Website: lowes
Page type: review-order
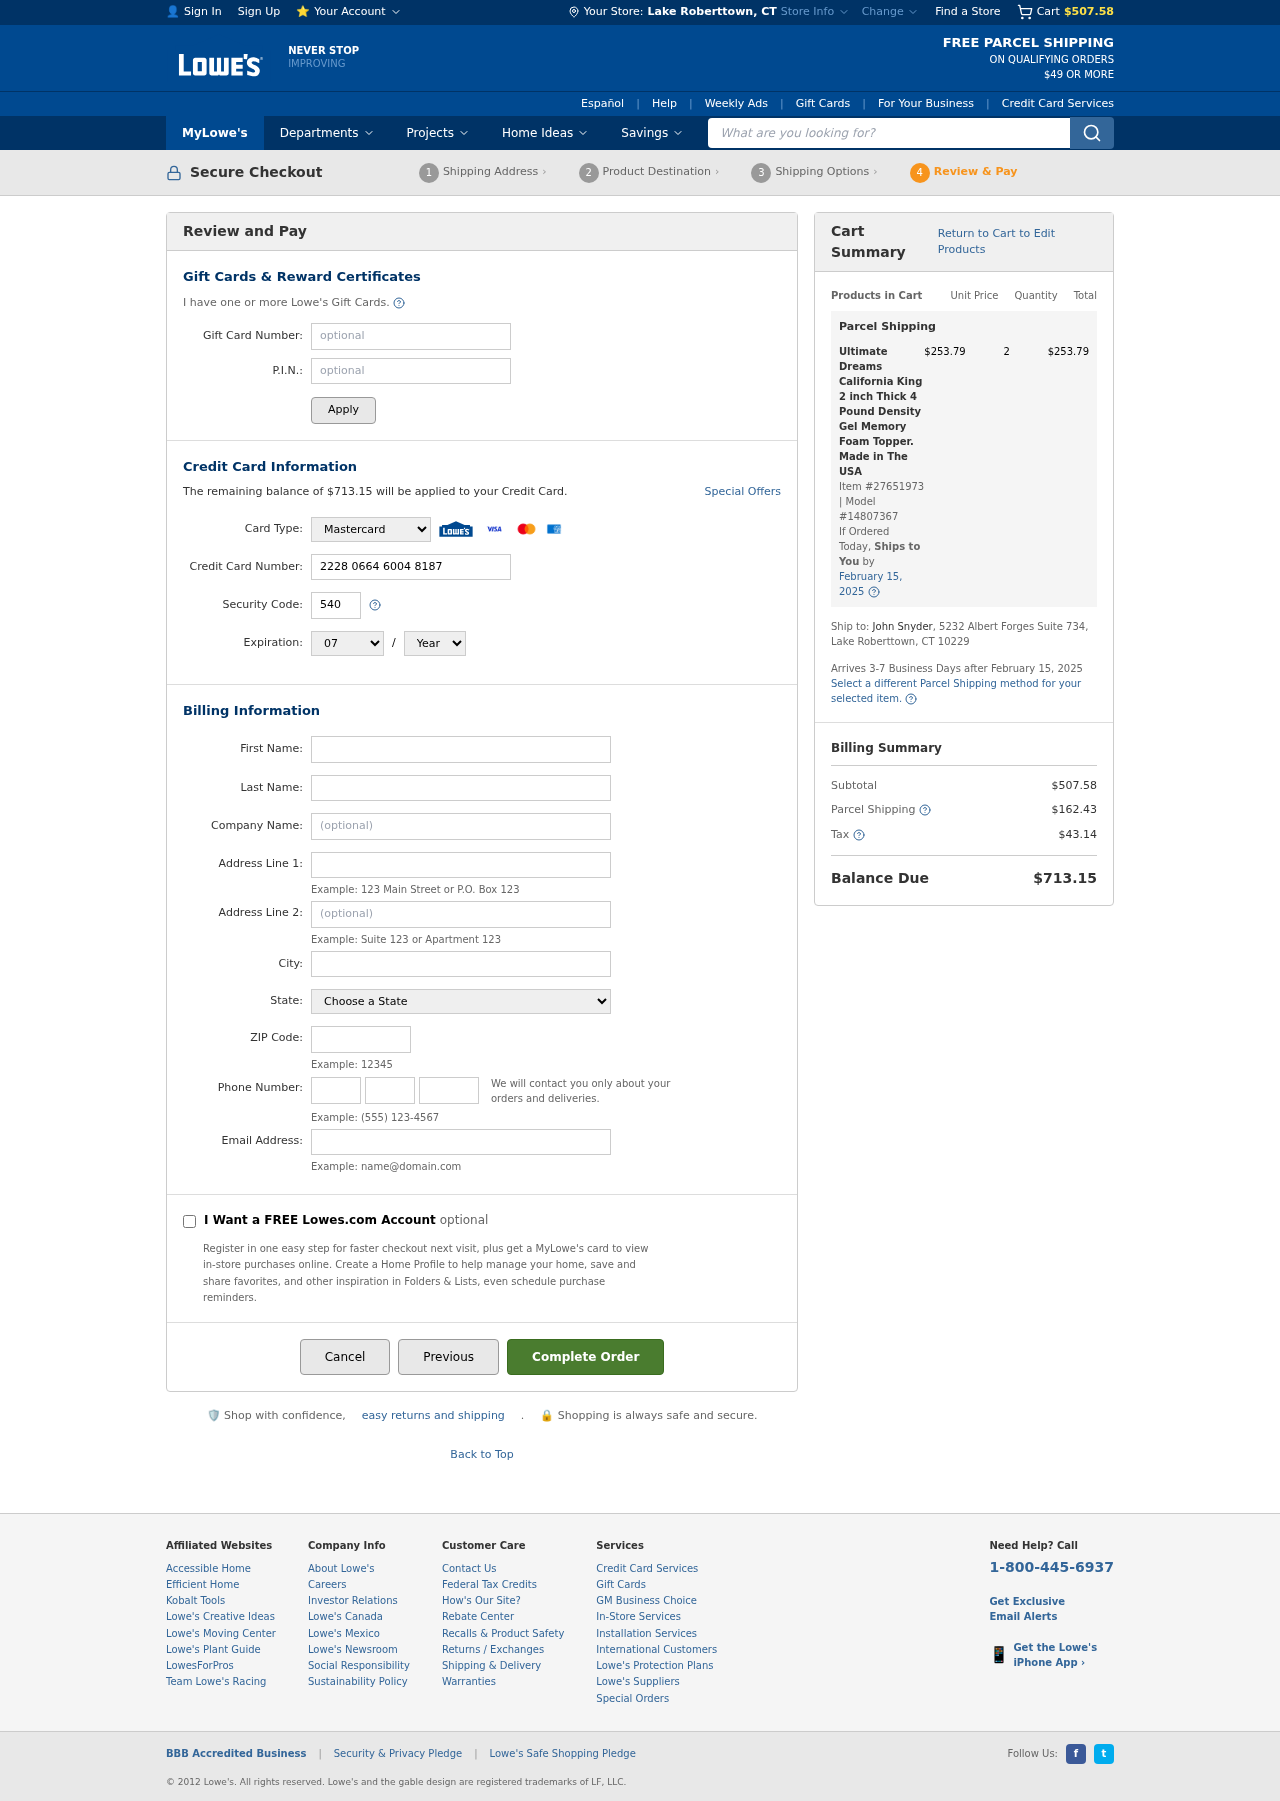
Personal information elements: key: PII_CARD_CVV
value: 540
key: PII_CARD_EXPIRY_MONTH
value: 07
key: PII_CARD_EXPIRY_YEAR
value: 29
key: PII_CARD_NUMBER
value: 2228 0664 6004 8187
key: PII_CARD_TYPE
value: Mastercard
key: PII_CITY
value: Lake Roberttown
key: PII_CITY_STATE
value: Lake Roberttown, CT
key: PII_EMAIL
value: jsnyder@gmail.com
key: PII_FIRSTNAME
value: John
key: PII_LASTNAME
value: Snyder
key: PII_PHONE_AREA
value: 668
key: PII_PHONE_PREFIX
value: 208
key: PII_PHONE_SUFFIX
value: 6435
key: PII_POSTCODE
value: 10229
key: PII_STATE
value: Connecticut
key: PII_STREET
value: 5232 Albert Forges Suite 734
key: PII_STREET2
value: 5232 Albert Forges Suite 734
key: PII_FULLNAME2
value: John Snyder
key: PII_STATE_ABBR
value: CT
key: PII_POSTCODE_FULL
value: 10229
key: PII_CITY_STATE_ZIP
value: Lake Roberttown, CT 10229
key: PII_POSTCODE_NUMERIC
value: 10229
Product elements: key: PRODUCT1_NAME
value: Ultimate Dreams California King 2 inch Thick 4 Pound Density Gel Memory Foam Topper. Made in The USA
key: PRODUCT1_PRICE
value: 253.79
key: PRODUCT1_QUANTITY
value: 2
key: PRODUCT1_ITEM_NUMBER
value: Item #27651973
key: PRODUCT1_MODEL_NUMBER
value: Model #14807367
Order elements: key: ORDER_SUBTOTAL
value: $507.58
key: ORDER_BALANCE_DUE
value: $713.15
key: ORDER_SHIPPING_DATE
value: February 15, 2025
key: ORDER_ITEM_TOTAL
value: $253.79
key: ORDER_SHIPPING_DATE2
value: February 15, 2025
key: ORDER_SHIPPING_COST
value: $162.43
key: ORDER_TAX
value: $43.14
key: ORDER_TOTAL
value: $713.15
Search elements: key: HEADER_SEARCH
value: What are you looking for?